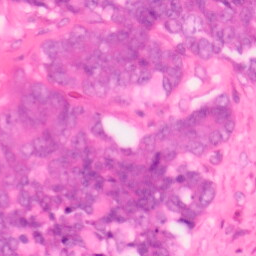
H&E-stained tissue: Colon